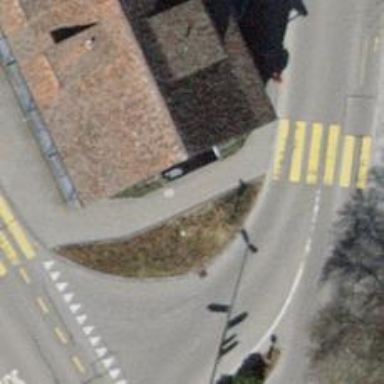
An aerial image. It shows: Post box is visible.